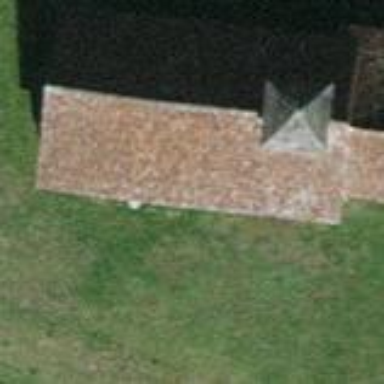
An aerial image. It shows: Chapel building.